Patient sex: M
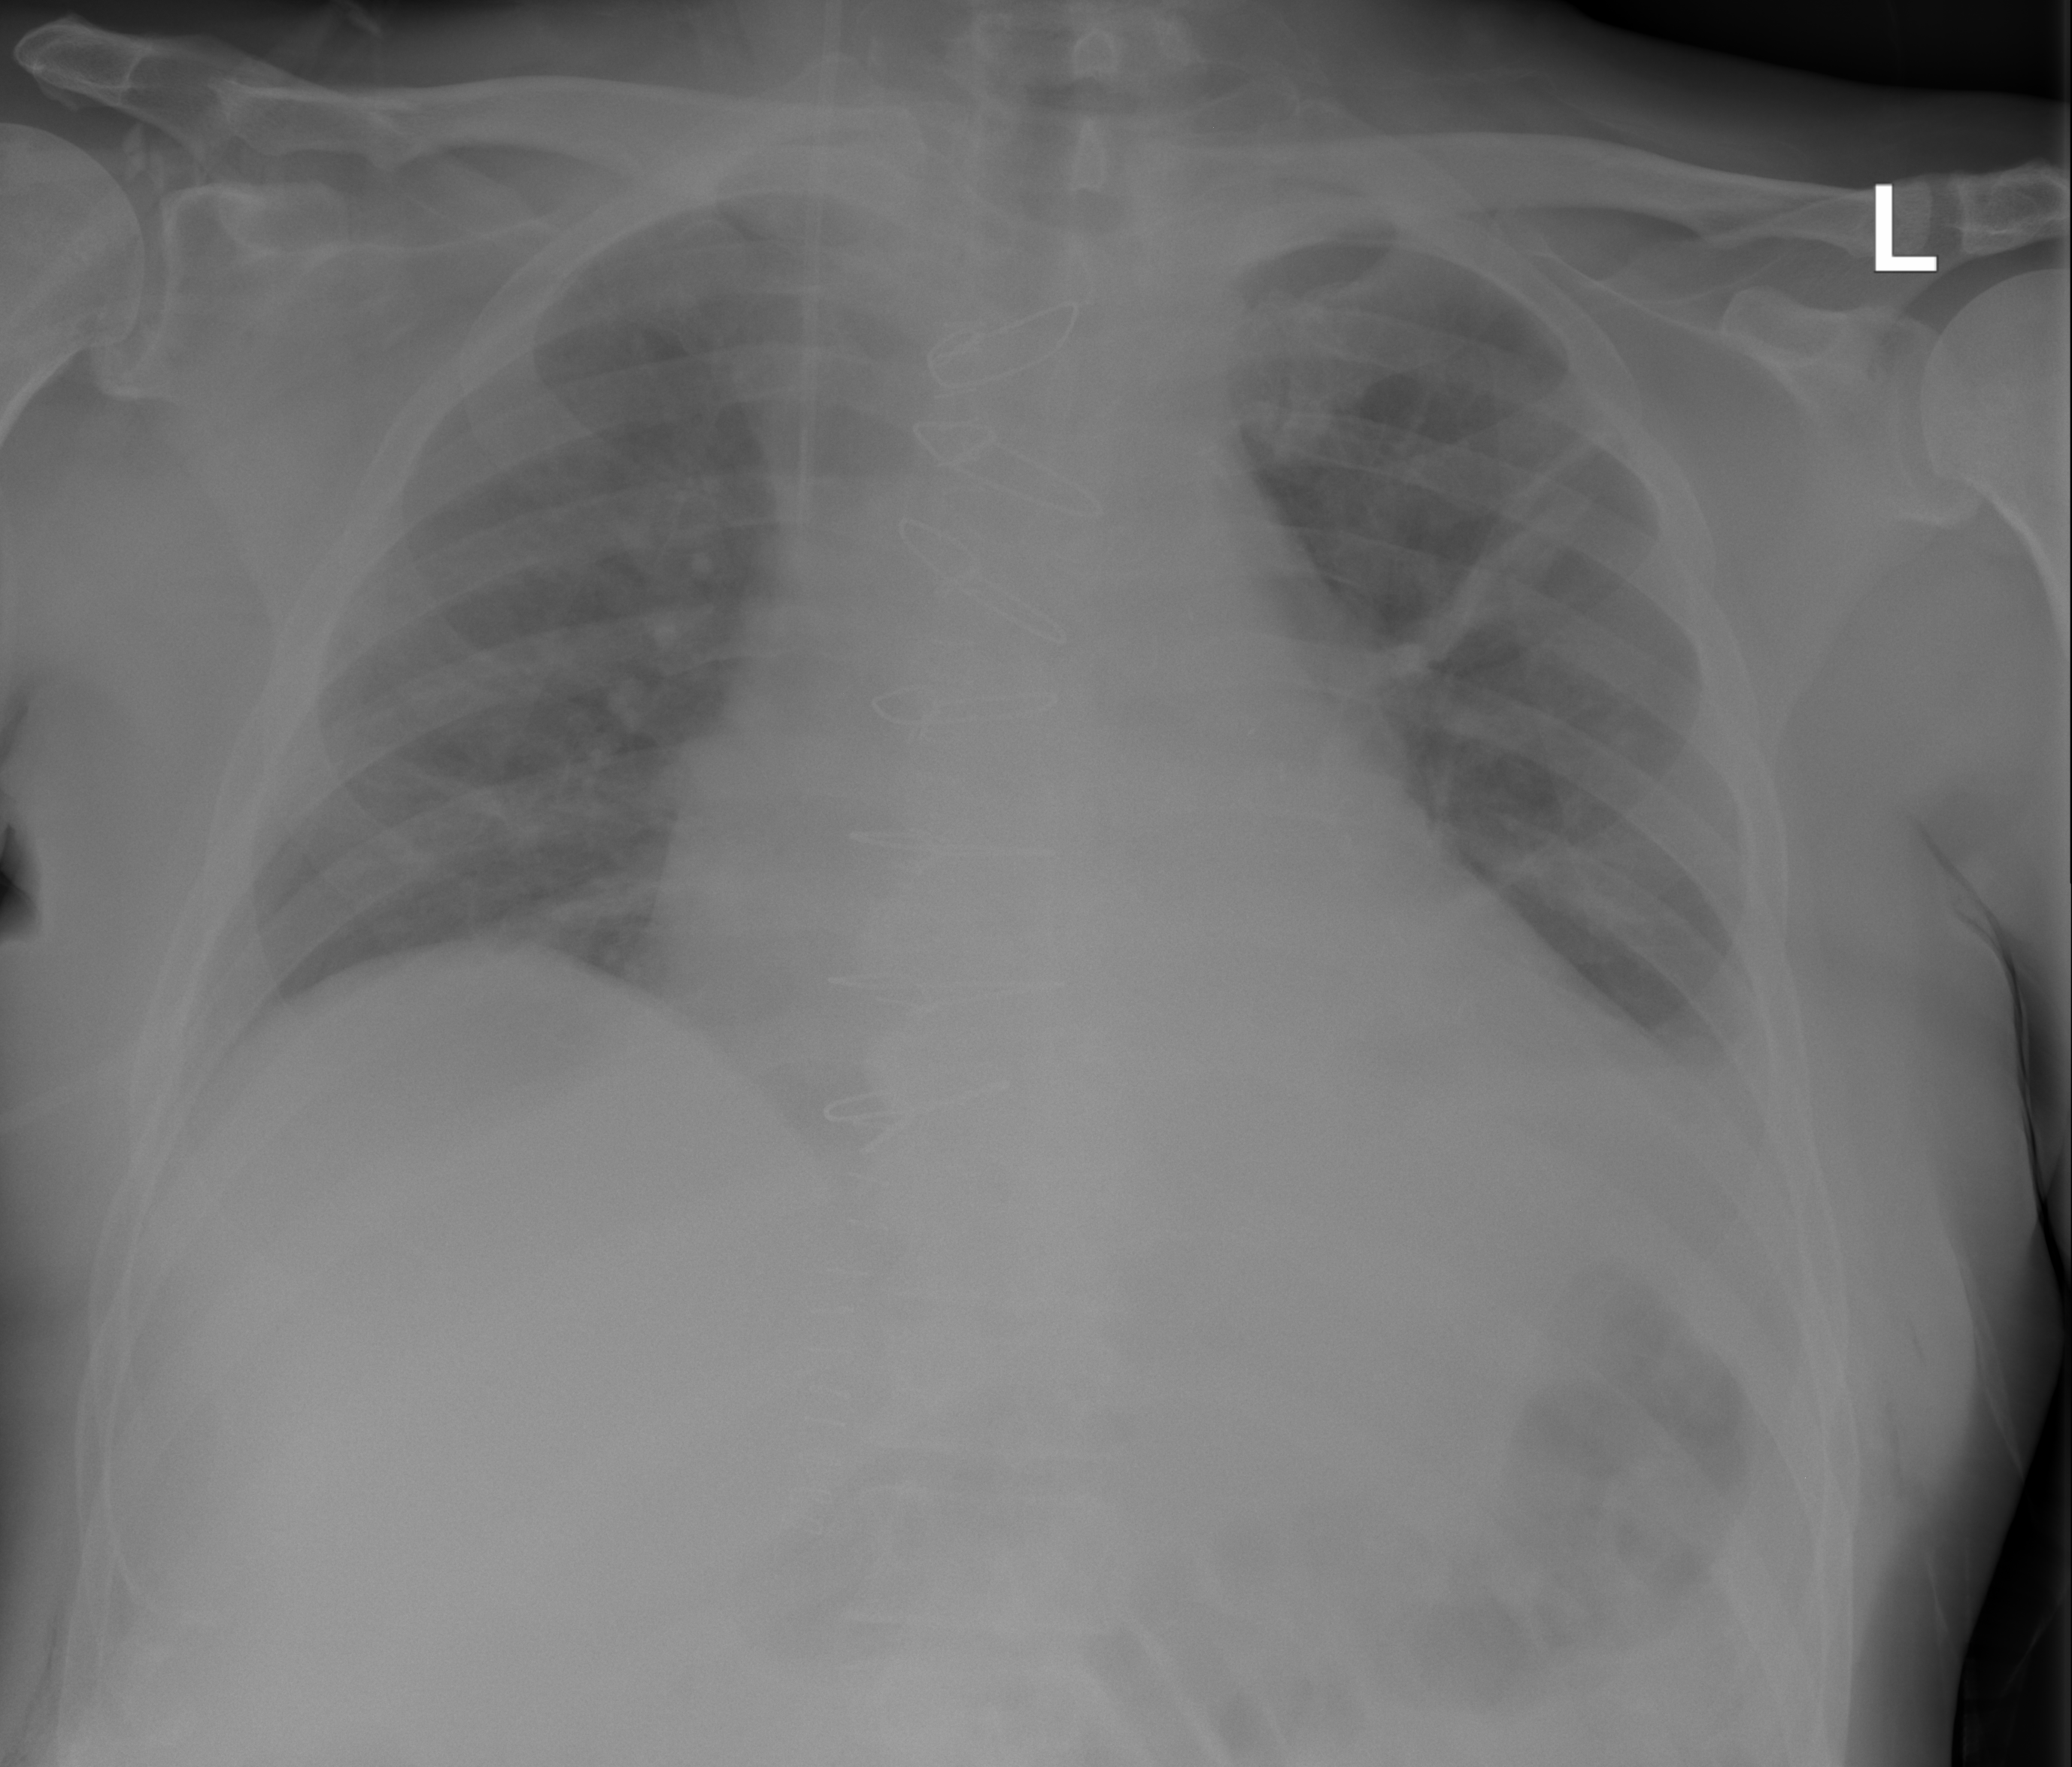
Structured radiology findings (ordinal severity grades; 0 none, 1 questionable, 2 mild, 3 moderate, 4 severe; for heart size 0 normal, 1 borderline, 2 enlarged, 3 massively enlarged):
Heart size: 2
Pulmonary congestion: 0
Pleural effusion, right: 0
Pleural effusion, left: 2
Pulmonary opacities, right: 0
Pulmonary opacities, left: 0
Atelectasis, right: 0
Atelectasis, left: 2